Field crop: maize
Growth stage: 2
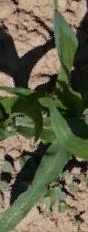
Species: maize